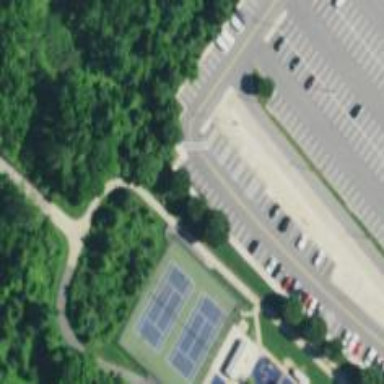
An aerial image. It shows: Parking space is available.